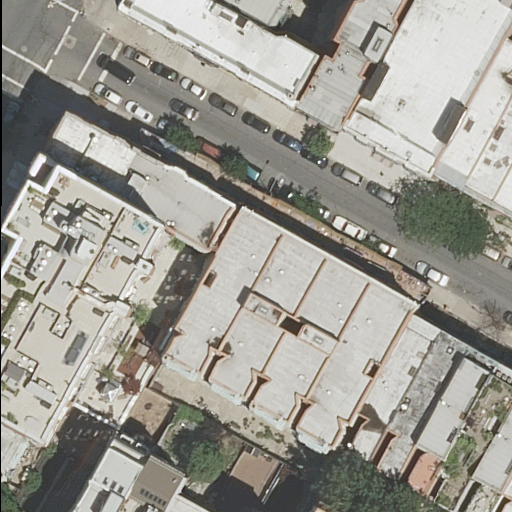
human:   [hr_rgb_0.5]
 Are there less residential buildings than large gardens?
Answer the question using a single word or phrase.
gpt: no

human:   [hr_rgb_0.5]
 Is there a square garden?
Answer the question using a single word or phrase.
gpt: no

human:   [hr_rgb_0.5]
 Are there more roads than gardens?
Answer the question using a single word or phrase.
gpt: yes

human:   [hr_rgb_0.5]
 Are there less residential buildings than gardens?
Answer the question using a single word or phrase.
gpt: no

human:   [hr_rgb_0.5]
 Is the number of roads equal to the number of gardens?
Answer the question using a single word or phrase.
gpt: no

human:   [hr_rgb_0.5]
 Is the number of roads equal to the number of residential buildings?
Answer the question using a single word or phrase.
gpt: no

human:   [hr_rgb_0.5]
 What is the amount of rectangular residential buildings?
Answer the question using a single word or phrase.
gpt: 11

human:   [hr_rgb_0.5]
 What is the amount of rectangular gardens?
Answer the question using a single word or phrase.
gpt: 1

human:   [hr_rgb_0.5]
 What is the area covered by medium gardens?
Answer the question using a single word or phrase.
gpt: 244m2

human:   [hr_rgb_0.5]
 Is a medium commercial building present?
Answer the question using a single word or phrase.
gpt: no

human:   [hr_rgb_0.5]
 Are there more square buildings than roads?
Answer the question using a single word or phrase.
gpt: no

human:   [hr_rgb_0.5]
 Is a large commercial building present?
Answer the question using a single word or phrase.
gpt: no

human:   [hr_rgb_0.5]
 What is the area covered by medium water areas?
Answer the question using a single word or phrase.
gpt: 0m2

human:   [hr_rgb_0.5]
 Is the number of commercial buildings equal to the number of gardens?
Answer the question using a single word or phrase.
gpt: no

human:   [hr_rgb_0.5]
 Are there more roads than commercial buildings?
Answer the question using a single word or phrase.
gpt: yes

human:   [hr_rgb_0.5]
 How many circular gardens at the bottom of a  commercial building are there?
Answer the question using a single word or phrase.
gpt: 0

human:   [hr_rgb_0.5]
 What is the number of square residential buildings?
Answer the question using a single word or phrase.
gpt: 0

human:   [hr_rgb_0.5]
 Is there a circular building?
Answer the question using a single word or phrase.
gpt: no

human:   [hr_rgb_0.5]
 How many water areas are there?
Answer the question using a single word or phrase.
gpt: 0

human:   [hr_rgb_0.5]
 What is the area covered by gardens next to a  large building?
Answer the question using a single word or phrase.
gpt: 244m2

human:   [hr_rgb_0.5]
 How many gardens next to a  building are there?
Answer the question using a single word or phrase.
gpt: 1

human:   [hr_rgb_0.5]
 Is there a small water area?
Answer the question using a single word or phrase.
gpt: no

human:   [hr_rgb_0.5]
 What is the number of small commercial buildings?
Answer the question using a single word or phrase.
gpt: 0

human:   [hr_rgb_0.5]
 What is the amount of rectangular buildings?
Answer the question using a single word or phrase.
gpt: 11

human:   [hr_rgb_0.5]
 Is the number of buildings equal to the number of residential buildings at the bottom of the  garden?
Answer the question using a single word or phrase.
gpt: no

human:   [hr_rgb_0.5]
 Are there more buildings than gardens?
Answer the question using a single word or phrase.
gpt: yes

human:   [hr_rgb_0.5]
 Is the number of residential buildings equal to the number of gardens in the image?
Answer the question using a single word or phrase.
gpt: no

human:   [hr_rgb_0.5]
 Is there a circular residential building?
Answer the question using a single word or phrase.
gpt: no

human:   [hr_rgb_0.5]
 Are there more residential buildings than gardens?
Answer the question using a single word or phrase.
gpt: yes

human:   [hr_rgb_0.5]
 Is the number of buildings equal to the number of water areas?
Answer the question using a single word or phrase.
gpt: no

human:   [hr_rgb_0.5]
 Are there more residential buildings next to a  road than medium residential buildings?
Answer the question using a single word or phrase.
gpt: yes

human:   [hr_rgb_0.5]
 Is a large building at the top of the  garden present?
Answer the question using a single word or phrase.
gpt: yes

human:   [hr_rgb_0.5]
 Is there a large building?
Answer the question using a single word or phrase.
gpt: yes

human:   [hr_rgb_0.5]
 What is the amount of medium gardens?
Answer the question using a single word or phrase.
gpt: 1

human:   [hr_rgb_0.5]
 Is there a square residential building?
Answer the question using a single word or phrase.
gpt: no

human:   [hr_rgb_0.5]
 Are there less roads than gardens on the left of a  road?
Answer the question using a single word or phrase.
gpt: no

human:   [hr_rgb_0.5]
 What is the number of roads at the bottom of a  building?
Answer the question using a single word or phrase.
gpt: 0